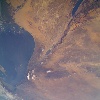
Label: land